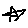
Label: star